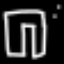
Label: pants